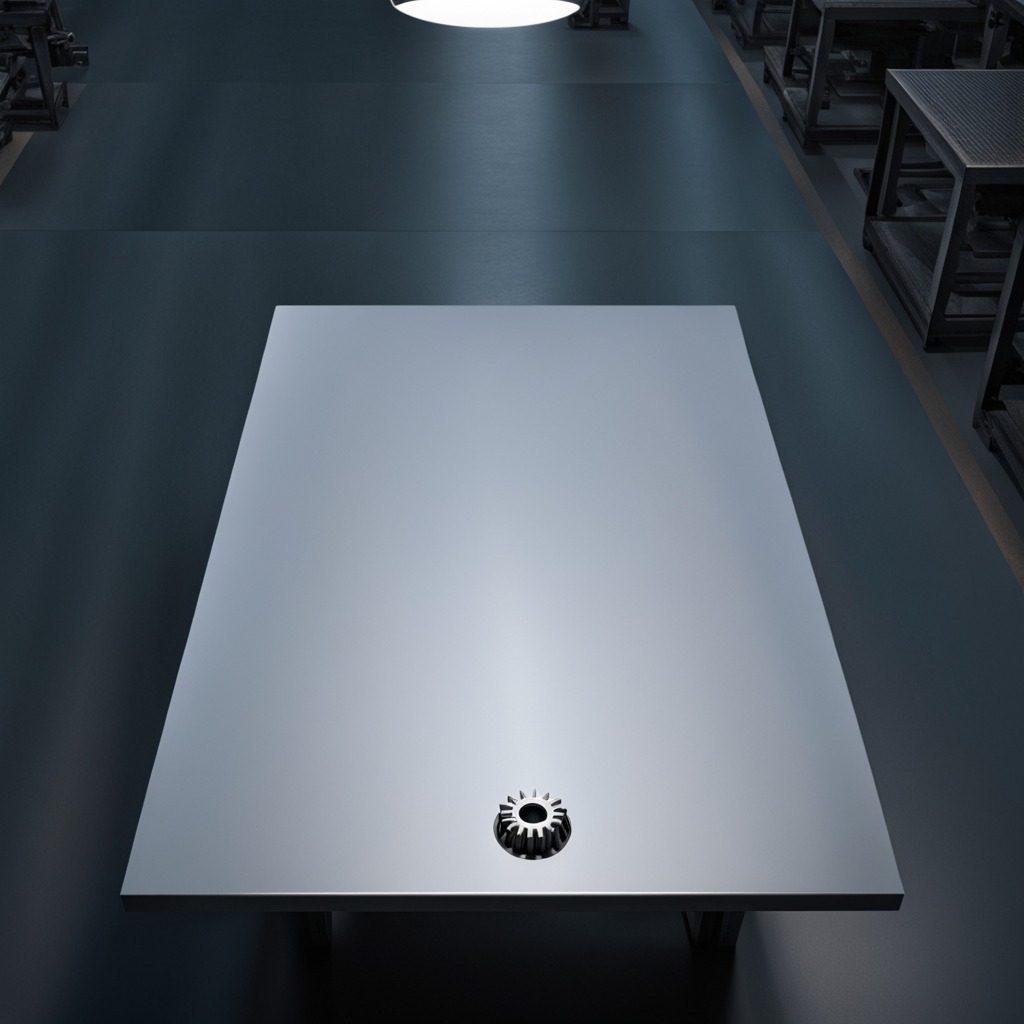
A steel gear with teeth is lying on the tabletop in the evening.